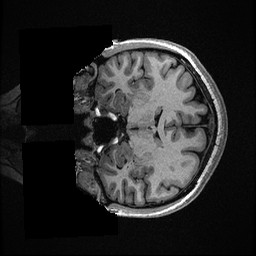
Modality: T1w
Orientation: coronal
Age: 41
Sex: female
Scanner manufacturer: ge
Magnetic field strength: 3 T
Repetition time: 0.006952 s
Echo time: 0.00292 s